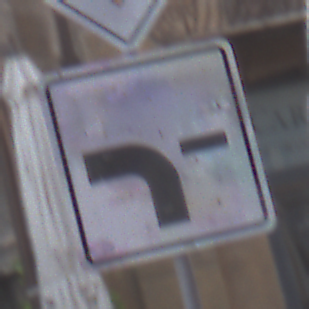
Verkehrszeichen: VerlaufVorfahrtsstrasse6
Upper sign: Vorfahrtsstrasse
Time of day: MorningAfternoon
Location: Outdoor (Urban)
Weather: PartlyCloudy
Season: NotSpecified
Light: Natural